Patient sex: F
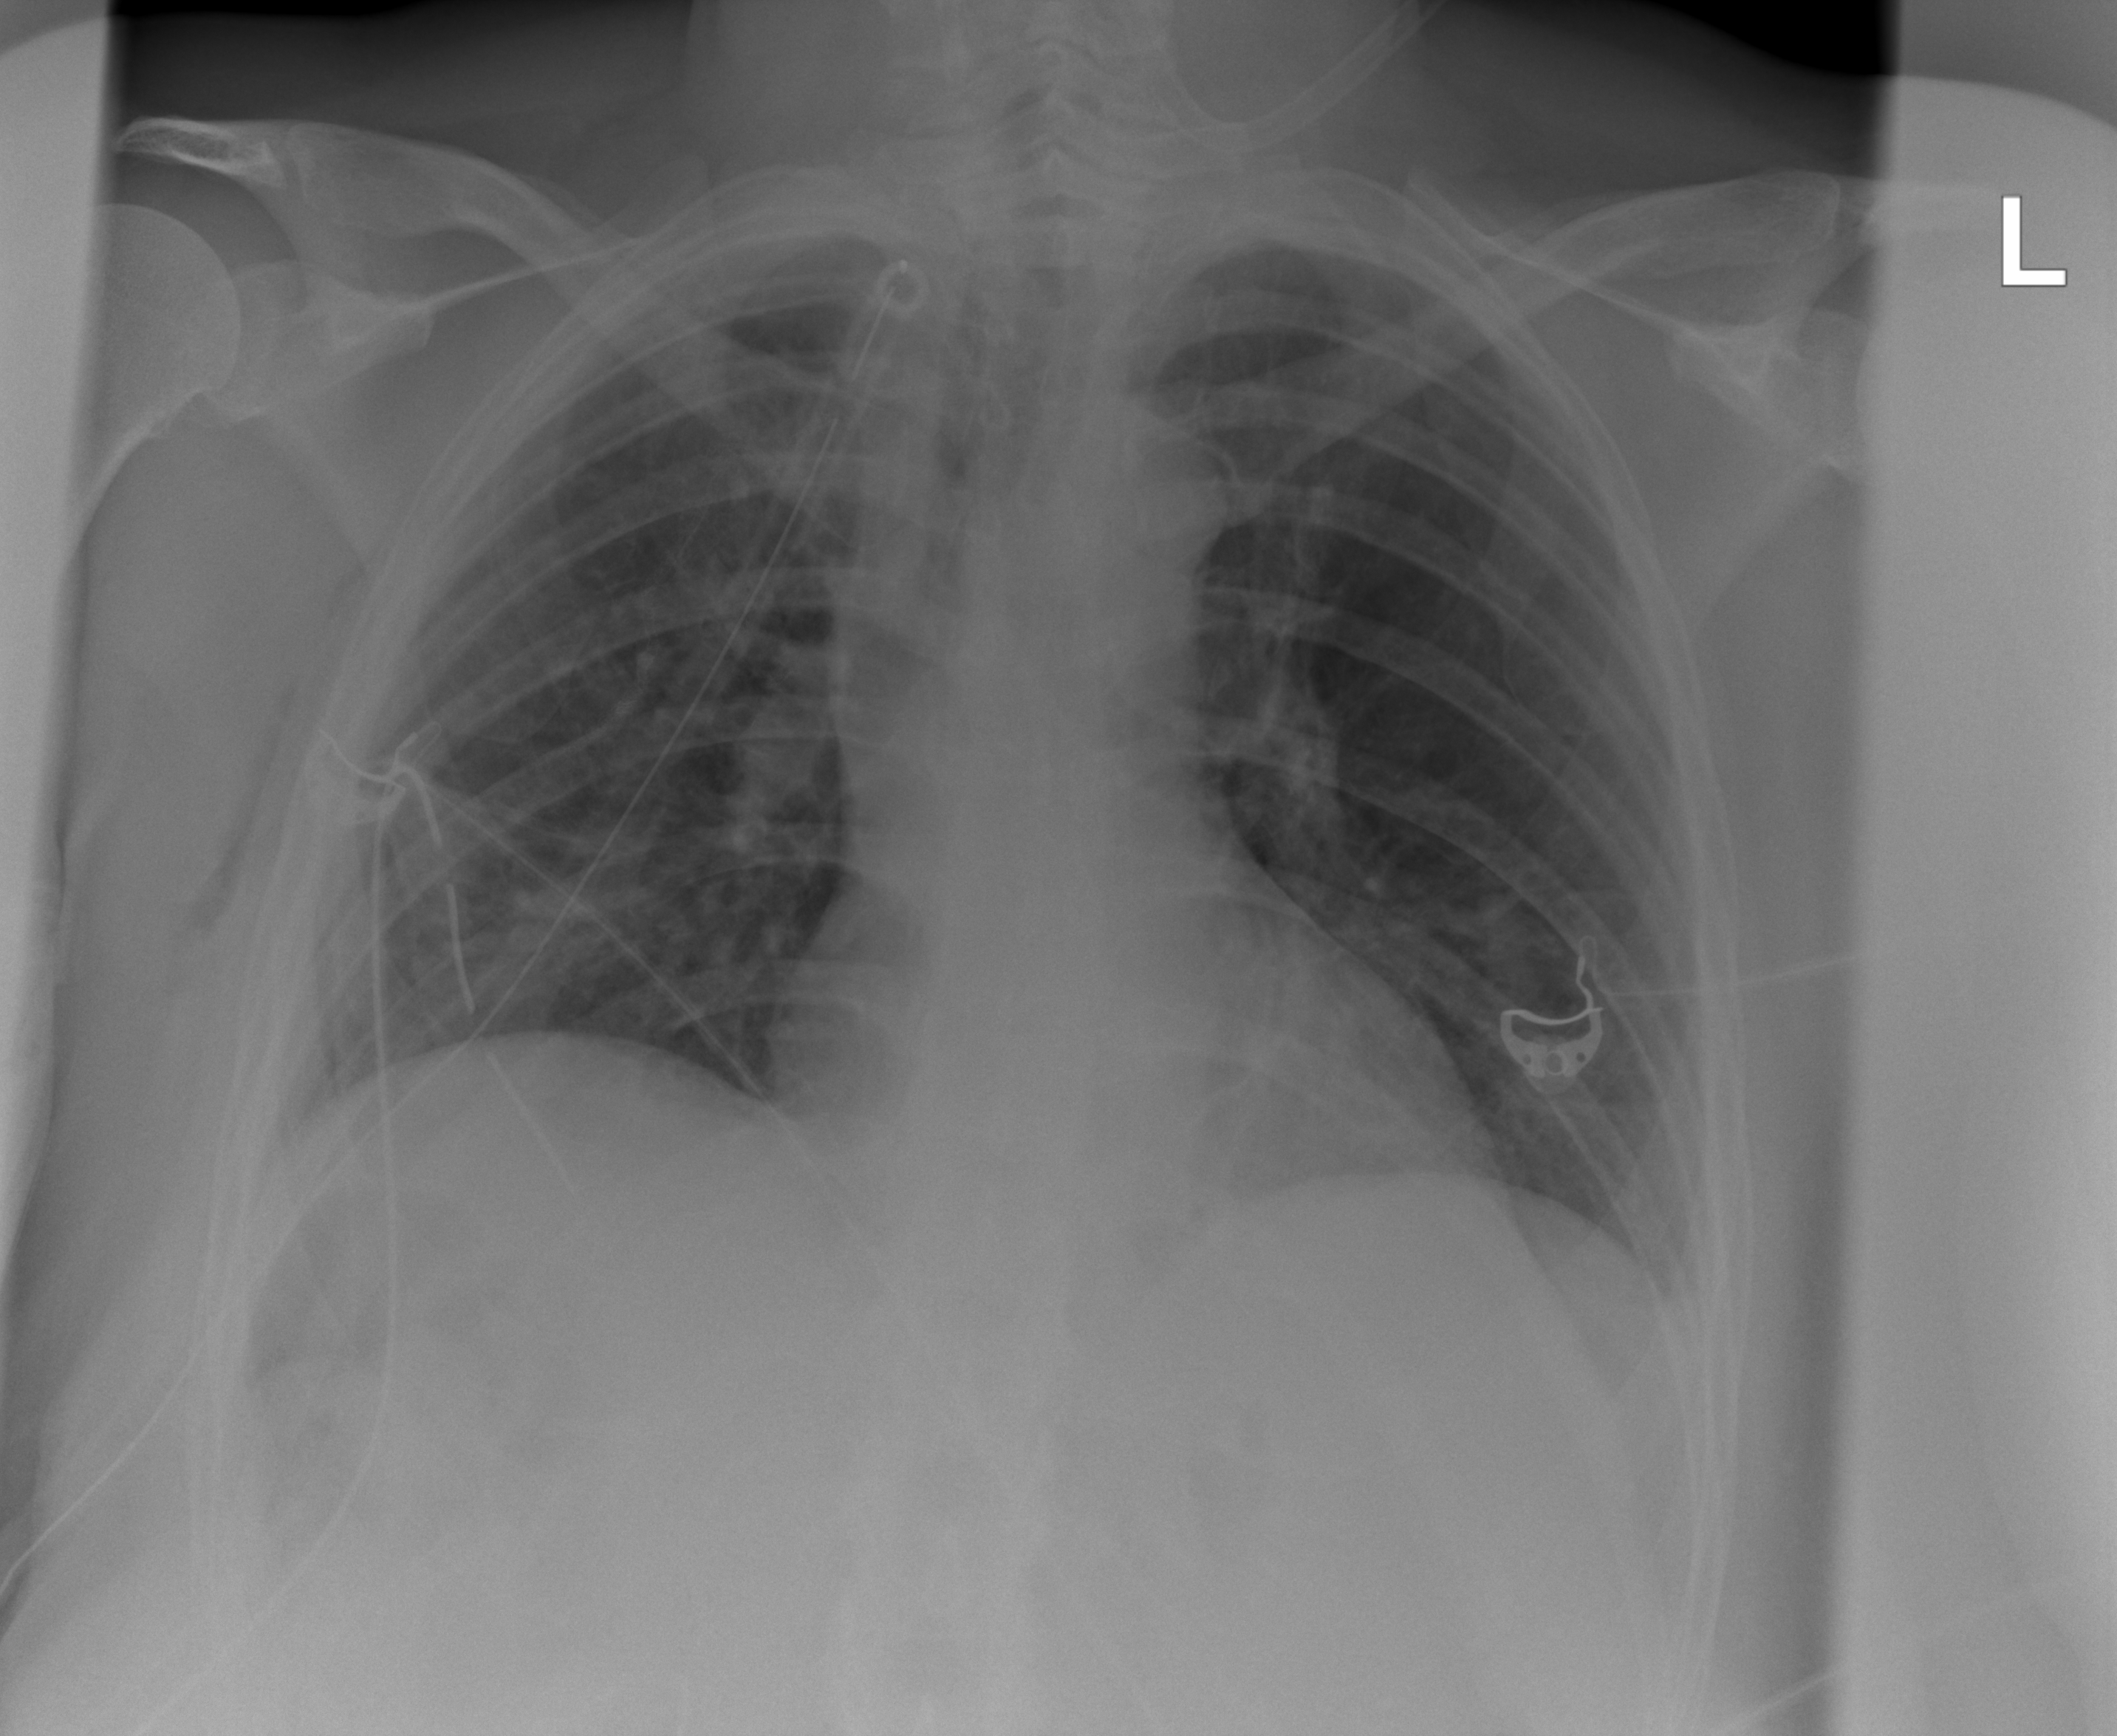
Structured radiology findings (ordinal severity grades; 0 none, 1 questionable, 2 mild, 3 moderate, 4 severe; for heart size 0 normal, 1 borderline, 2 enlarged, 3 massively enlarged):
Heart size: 0
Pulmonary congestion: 1
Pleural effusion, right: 0
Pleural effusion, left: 0
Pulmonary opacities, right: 2
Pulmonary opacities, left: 0
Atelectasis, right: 2
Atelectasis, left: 0